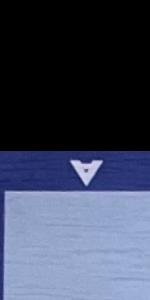
Label: Empty